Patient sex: M
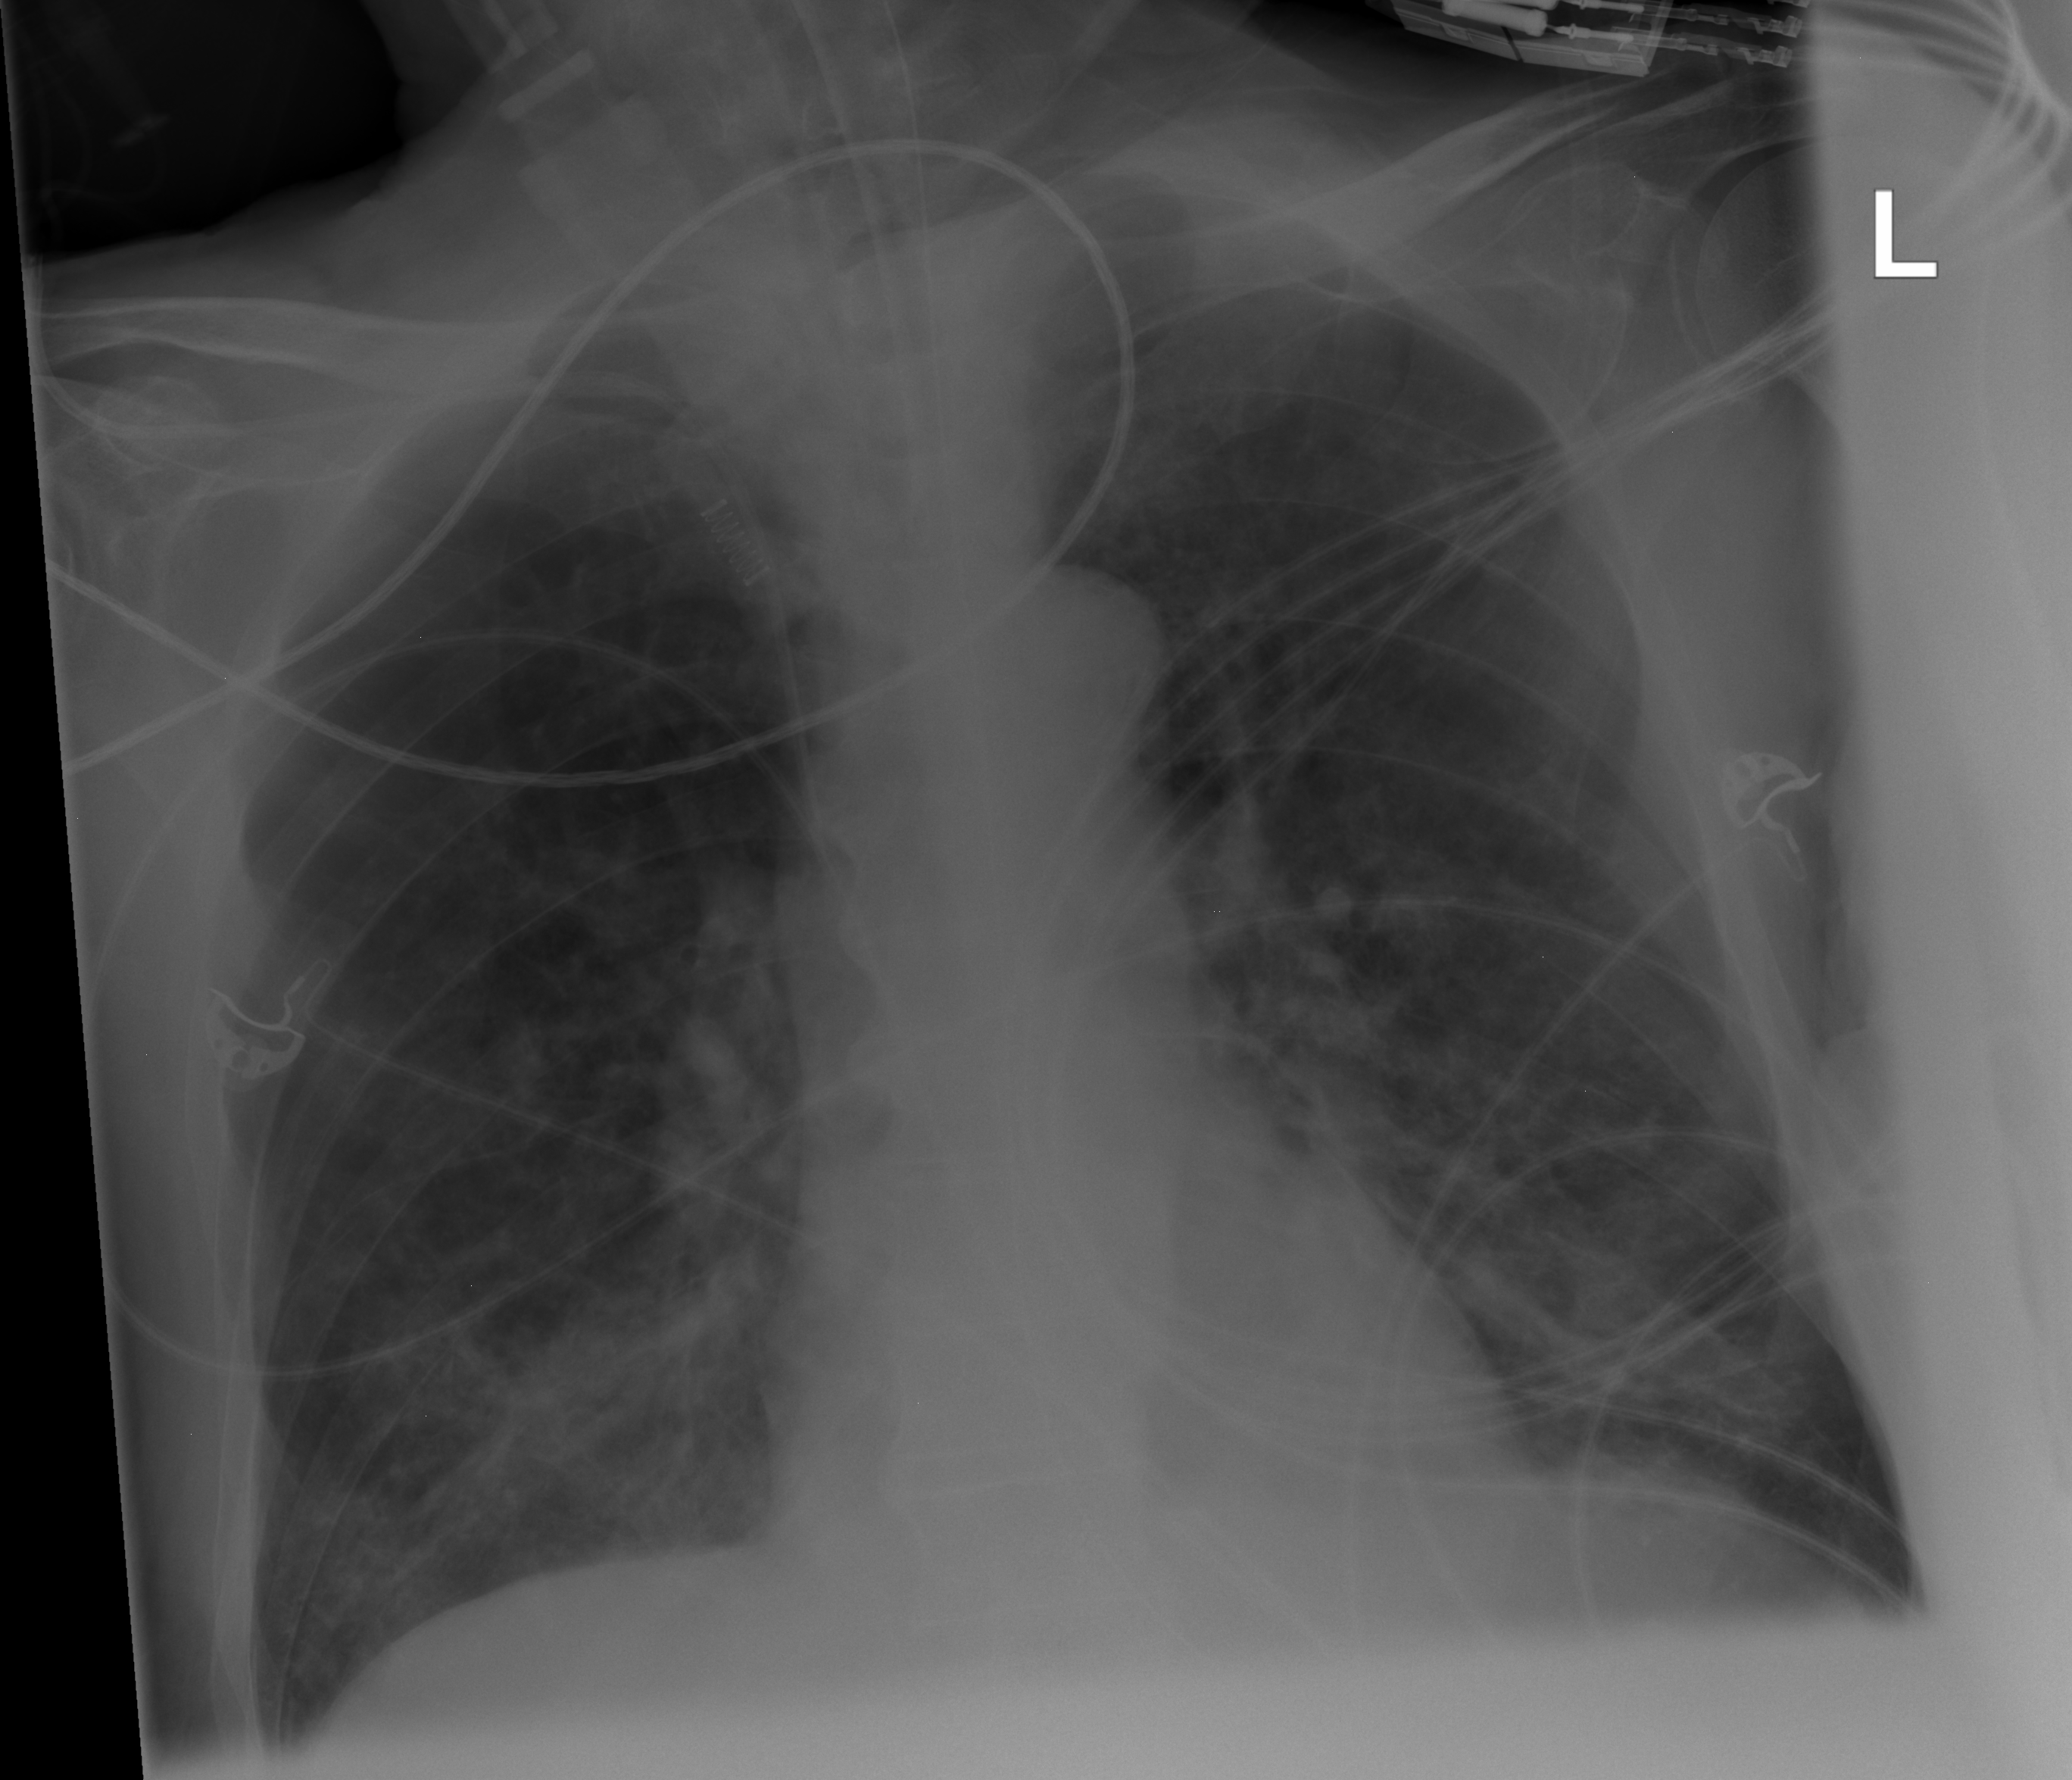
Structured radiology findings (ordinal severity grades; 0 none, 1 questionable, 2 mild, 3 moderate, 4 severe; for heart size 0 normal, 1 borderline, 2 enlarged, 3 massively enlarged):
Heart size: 0
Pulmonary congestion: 2
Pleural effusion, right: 0
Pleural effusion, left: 0
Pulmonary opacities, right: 2
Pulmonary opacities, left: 2
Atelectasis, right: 0
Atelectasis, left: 0